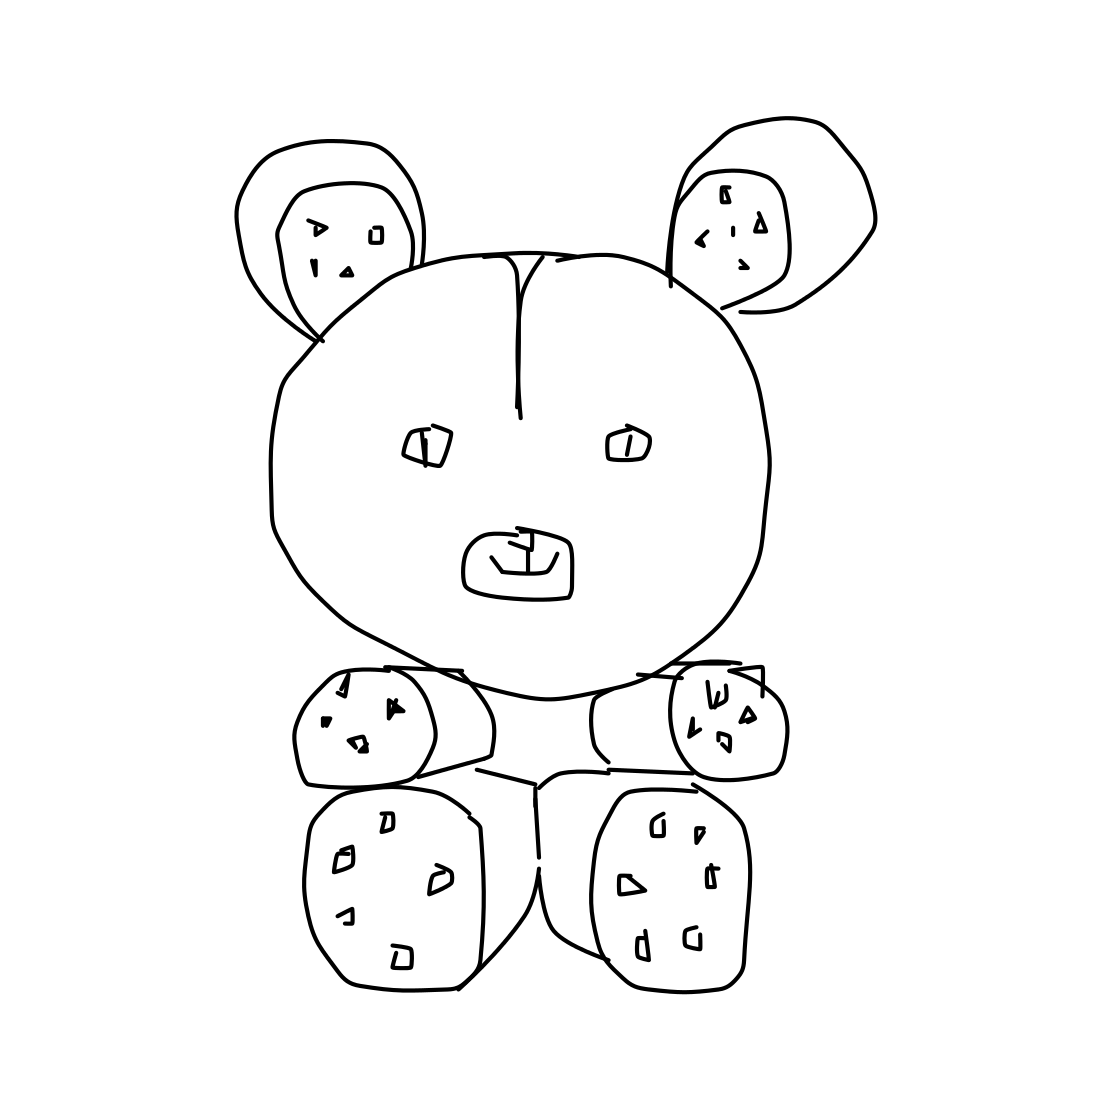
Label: teddy-bear